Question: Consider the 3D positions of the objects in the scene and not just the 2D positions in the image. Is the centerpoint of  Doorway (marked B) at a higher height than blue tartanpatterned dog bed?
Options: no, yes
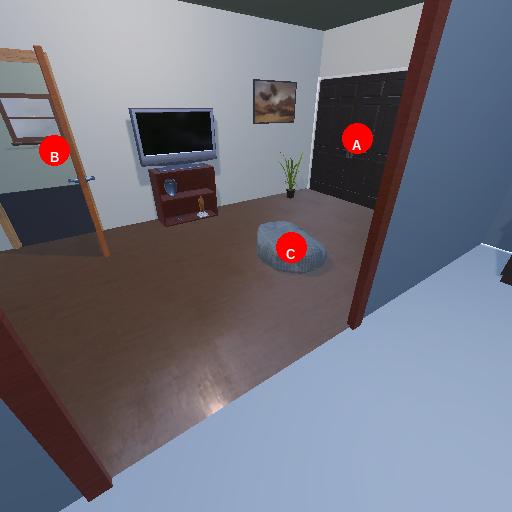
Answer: no